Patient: sex M, age 65
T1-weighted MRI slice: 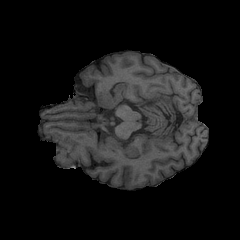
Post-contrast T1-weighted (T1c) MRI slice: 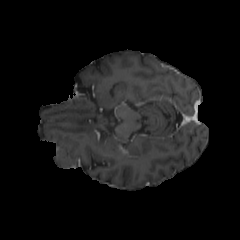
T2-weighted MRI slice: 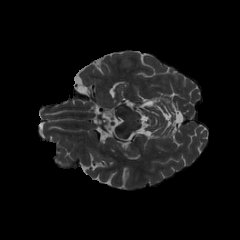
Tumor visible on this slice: yes
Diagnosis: Glioblastoma, IDH-wildtype
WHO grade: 4